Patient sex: M
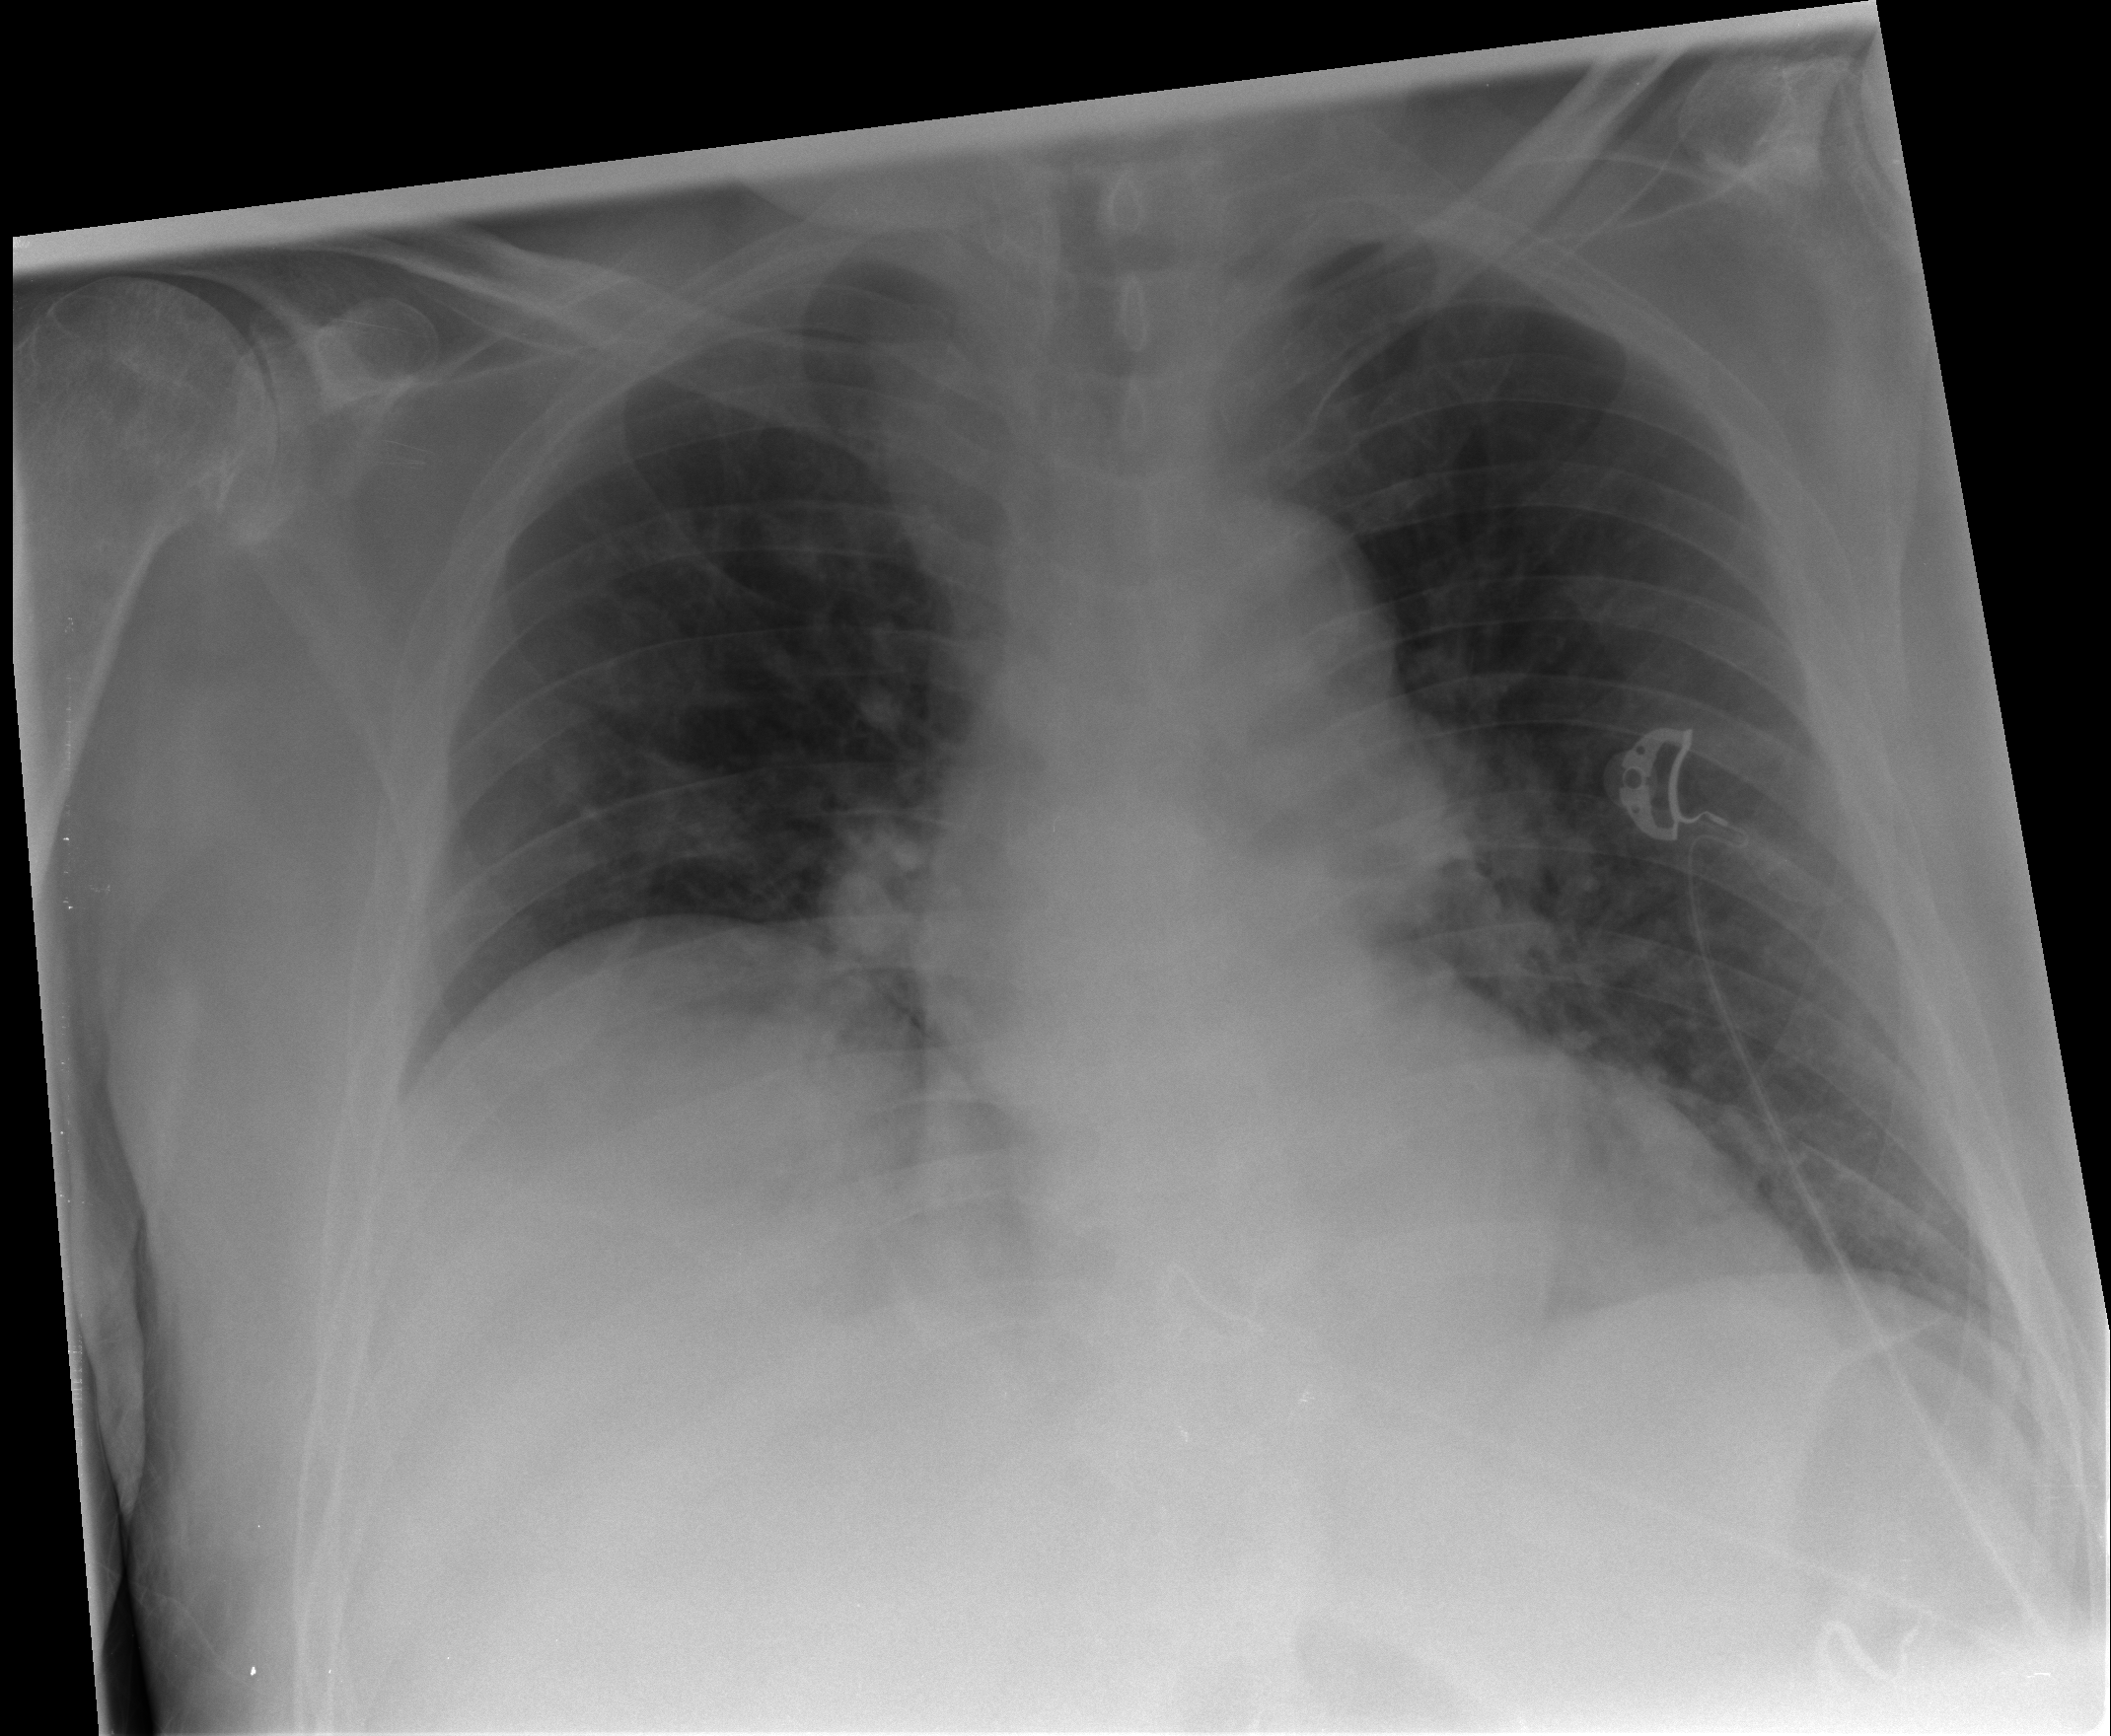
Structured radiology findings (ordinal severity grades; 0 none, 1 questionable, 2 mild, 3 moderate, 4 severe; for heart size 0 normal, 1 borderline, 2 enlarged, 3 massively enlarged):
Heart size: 2
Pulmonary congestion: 2
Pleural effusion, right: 0
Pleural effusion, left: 0
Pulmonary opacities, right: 0
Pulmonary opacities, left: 0
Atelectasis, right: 0
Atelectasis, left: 0